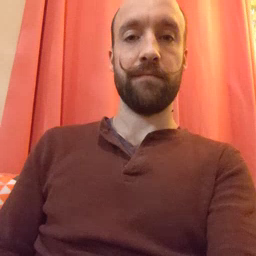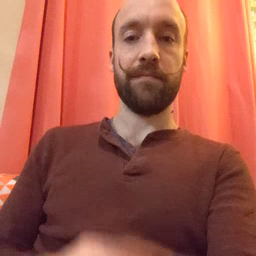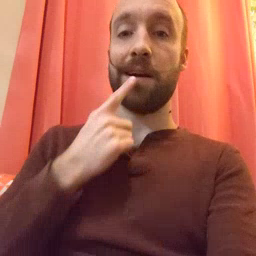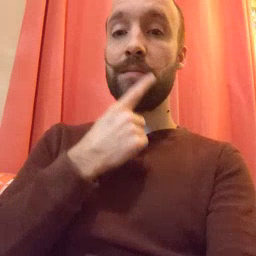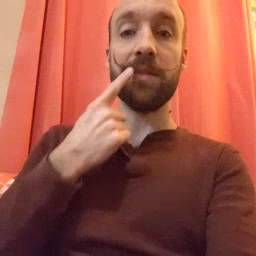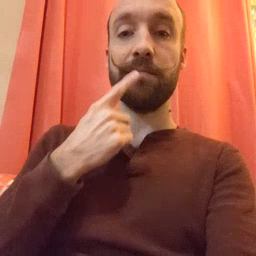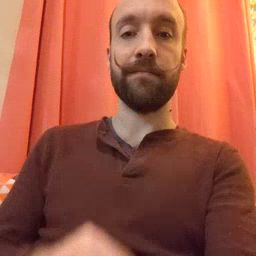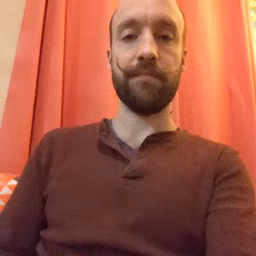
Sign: lips